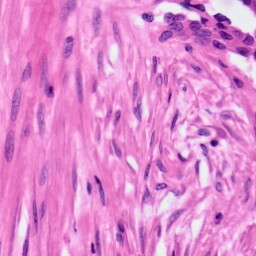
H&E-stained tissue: Ovarian